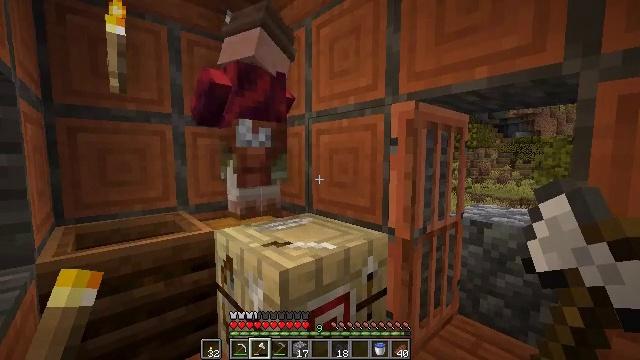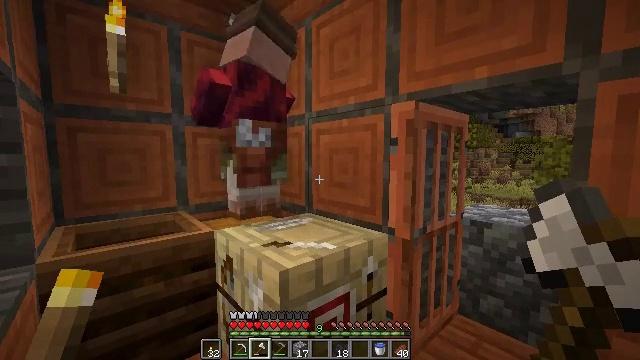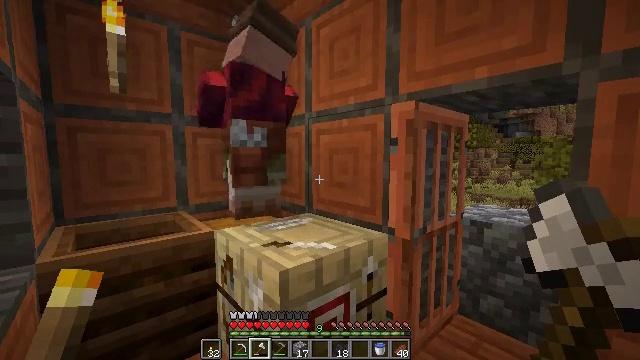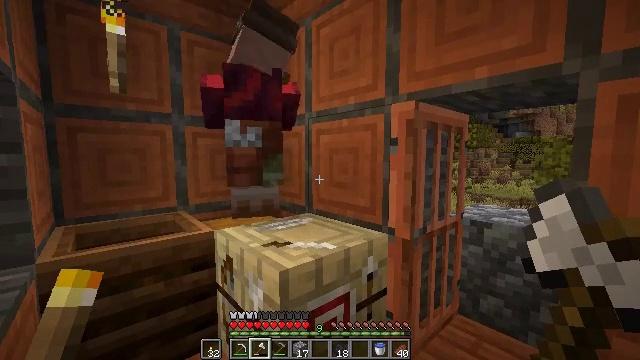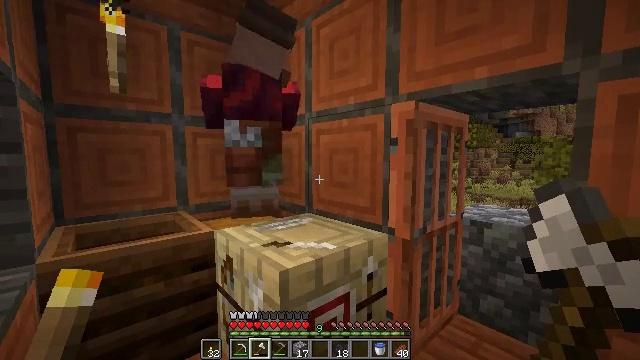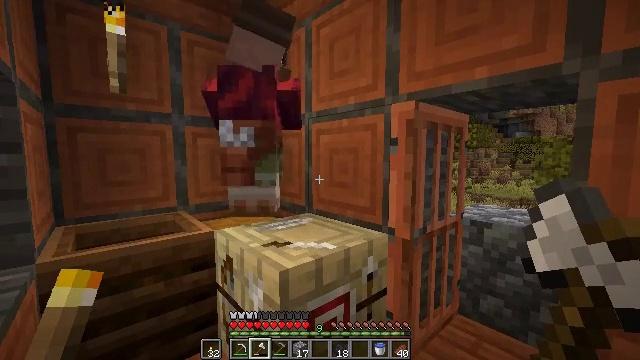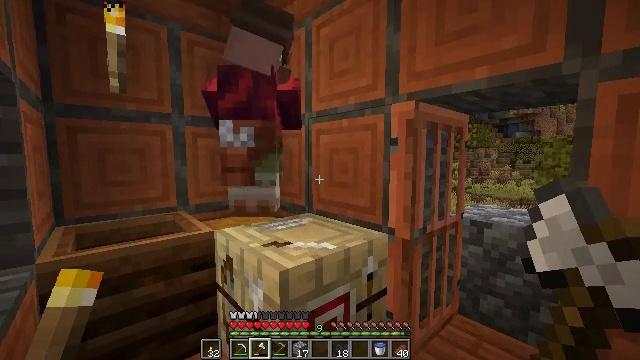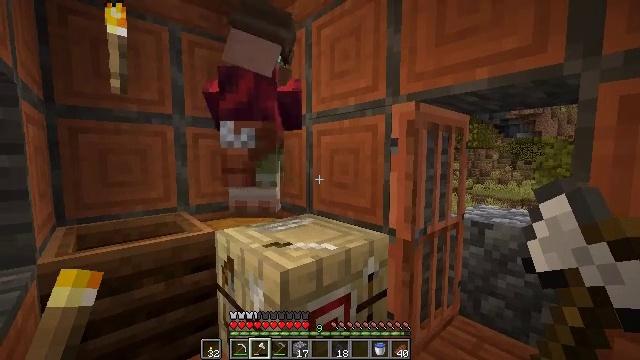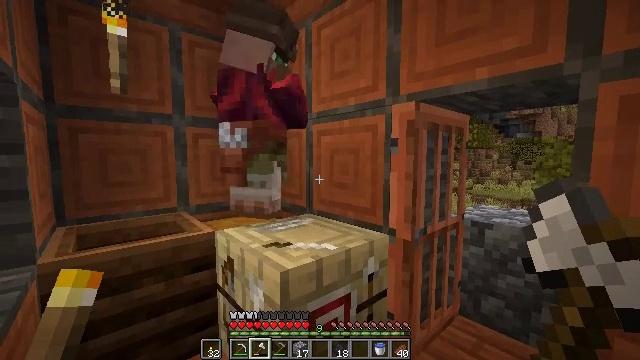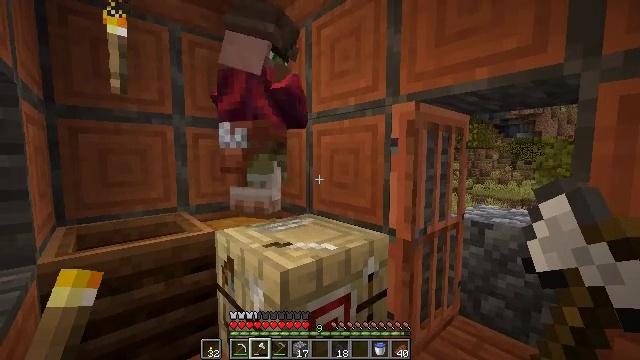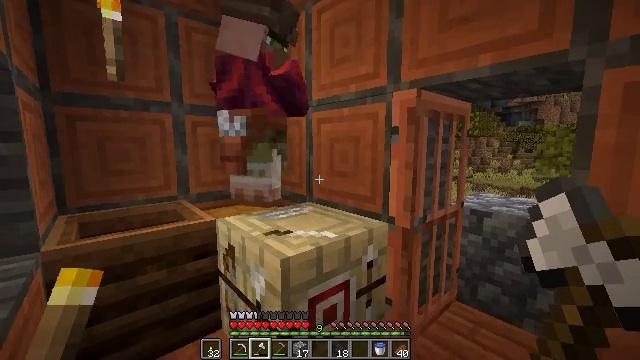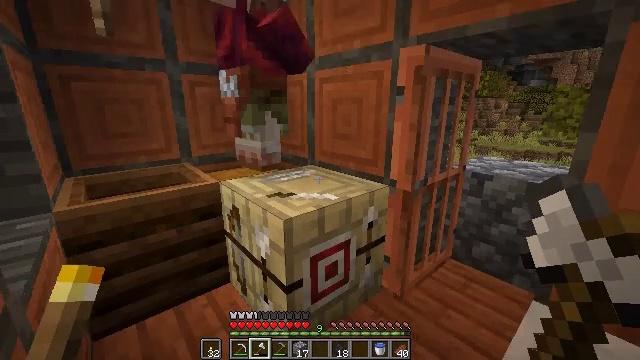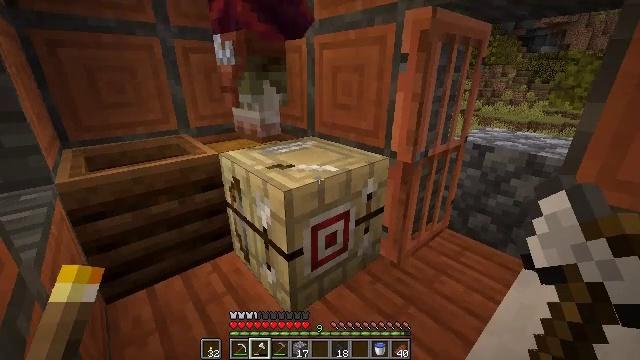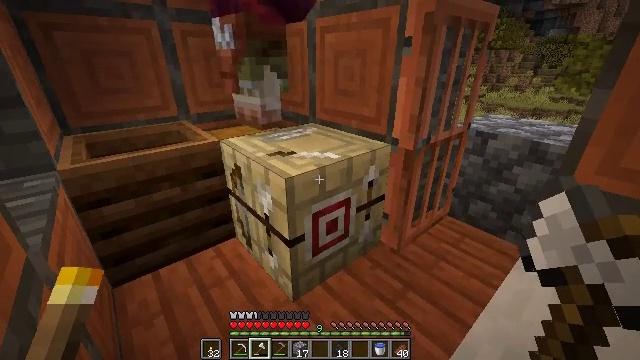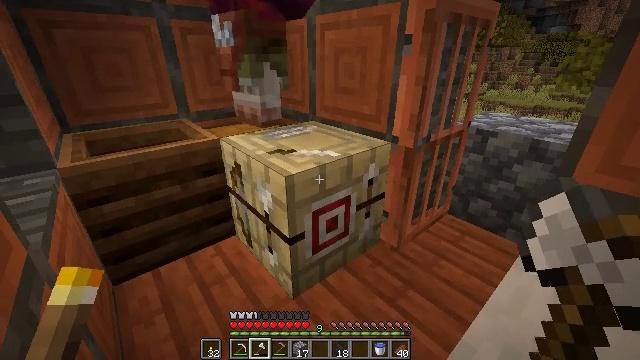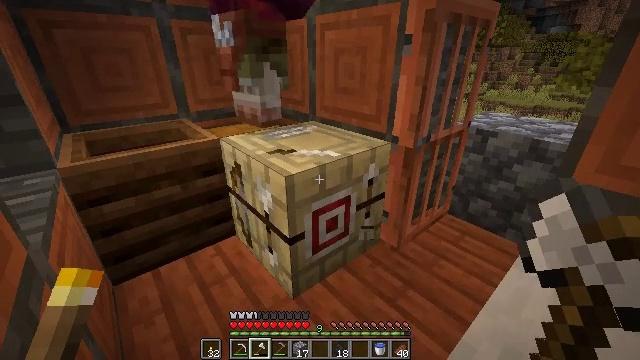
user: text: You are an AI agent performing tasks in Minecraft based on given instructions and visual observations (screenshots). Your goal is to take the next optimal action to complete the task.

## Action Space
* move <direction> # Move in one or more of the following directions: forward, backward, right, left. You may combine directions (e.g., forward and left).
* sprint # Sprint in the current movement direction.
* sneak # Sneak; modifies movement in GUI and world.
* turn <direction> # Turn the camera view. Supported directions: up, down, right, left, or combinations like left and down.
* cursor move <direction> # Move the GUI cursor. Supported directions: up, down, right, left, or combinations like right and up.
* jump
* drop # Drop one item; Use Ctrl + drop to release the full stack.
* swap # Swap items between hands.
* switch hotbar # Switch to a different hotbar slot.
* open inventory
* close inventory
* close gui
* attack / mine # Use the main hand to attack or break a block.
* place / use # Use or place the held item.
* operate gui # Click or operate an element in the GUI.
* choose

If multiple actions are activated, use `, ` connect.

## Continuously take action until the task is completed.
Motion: motion action
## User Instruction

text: Recycle the fletching table.
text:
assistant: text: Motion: no_op
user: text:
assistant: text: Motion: no_op
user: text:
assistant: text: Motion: no_op
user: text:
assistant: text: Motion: no_op
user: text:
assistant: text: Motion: no_op
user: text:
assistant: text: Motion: no_op
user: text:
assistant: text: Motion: no_op
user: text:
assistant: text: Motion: no_op
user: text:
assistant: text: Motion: no_op
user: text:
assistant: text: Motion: turn down
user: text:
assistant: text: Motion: turn down
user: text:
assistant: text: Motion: turn down
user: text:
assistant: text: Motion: turn down
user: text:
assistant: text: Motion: no_op
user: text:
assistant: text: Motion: attack / mine
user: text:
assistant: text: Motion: attack / mine
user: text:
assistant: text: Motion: attack / mine
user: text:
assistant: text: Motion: attack / mine
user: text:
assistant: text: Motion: attack / mine
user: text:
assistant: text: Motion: attack / mine
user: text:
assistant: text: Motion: attack / mine
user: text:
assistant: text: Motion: attack / mine
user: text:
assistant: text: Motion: attack / mine
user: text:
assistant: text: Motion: attack / mine
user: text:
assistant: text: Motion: attack / mine
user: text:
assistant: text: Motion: attack / mine
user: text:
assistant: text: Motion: attack / mine
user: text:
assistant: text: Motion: attack / mine
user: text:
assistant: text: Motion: attack / mine
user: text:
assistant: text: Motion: attack / mine